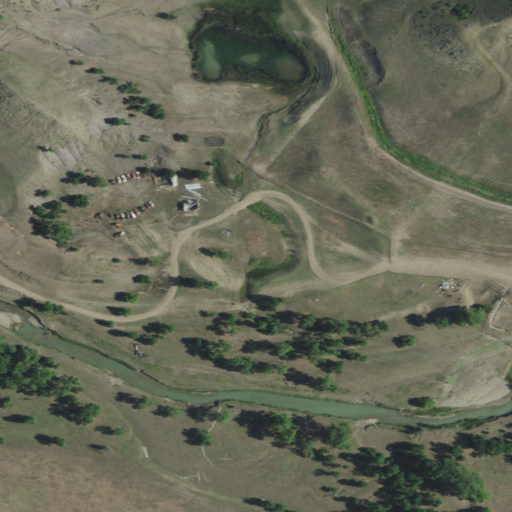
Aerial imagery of valley in South Dakota named Davis Draw containing grassland, herbaceous wetlands, shrub, woody wetlands, low intensity development, and open water